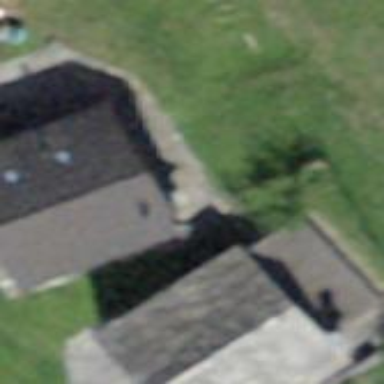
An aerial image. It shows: Simple house.